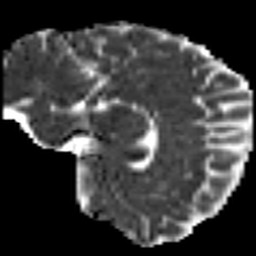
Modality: MD
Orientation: sagittal
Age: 26
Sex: female
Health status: ill
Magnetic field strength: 3 T
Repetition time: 8.4 s
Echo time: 0.0926 s